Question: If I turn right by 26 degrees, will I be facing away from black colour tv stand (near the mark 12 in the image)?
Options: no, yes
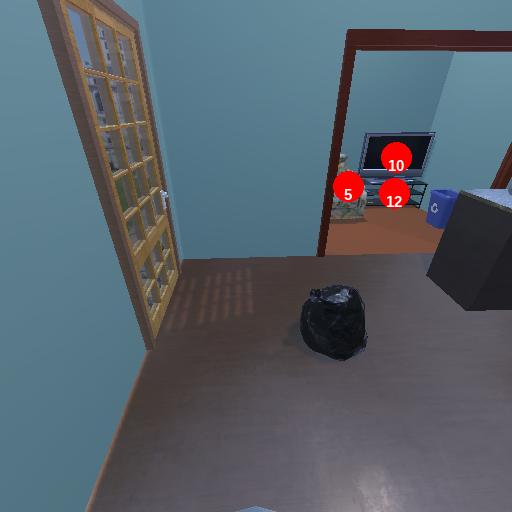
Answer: no